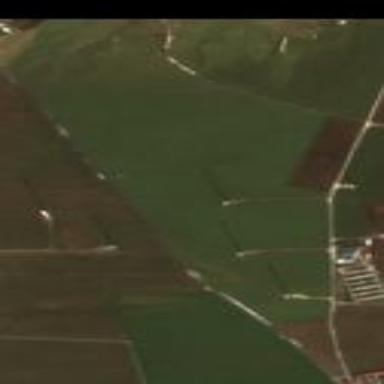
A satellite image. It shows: Picturesque farmland scene.